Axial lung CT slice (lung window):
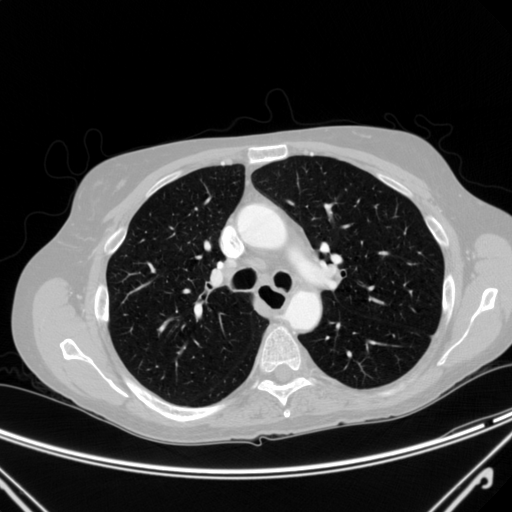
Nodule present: no